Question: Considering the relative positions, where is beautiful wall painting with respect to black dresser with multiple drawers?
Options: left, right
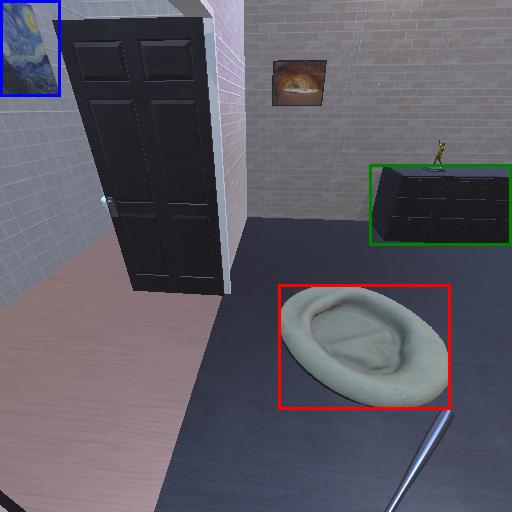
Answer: left